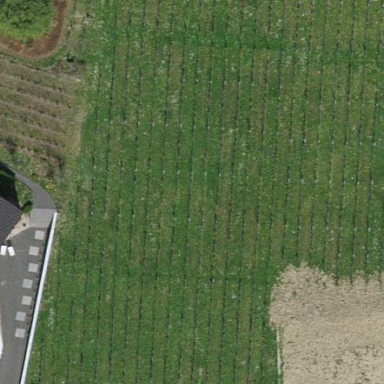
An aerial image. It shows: Vineyard where grapes are grown.